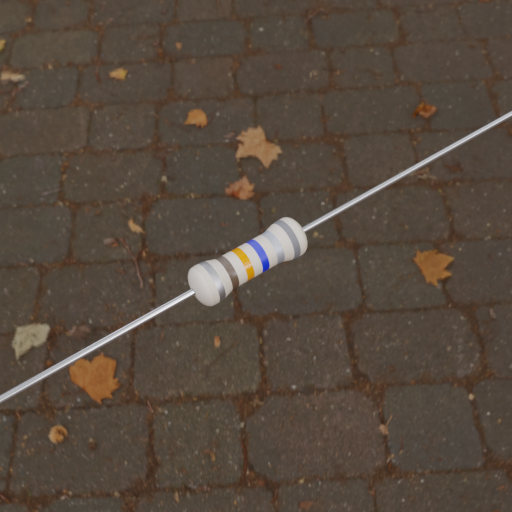
Resistor colour bands (in order): silver, brown, orange, blue, silver, gray